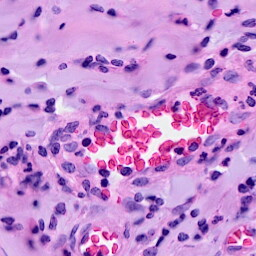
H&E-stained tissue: Breast